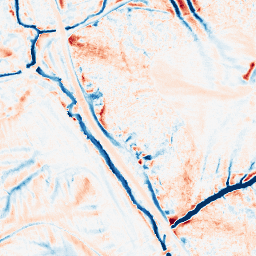
Category: edge_preserving
Decomposition family: median
Decomposition parameters: size: 15
Upsampling method: edge_directed
Upsampling parameters: scale: 4
Upsampling scale: 4